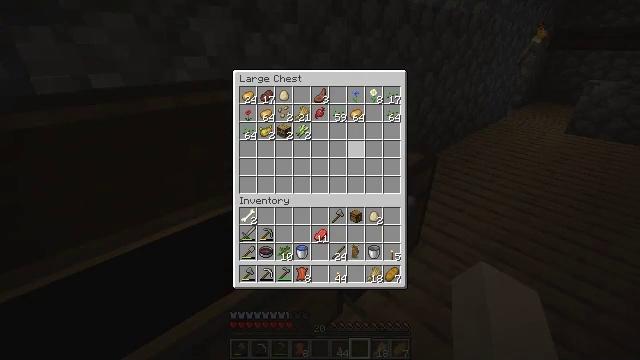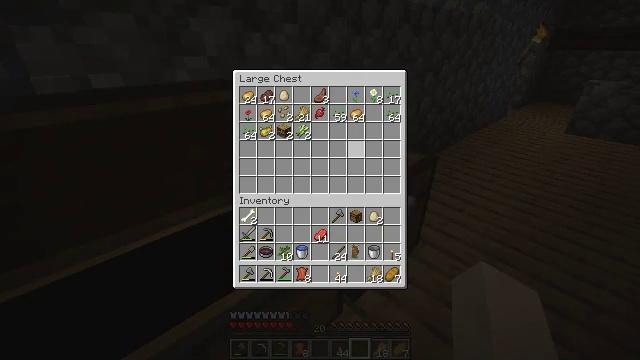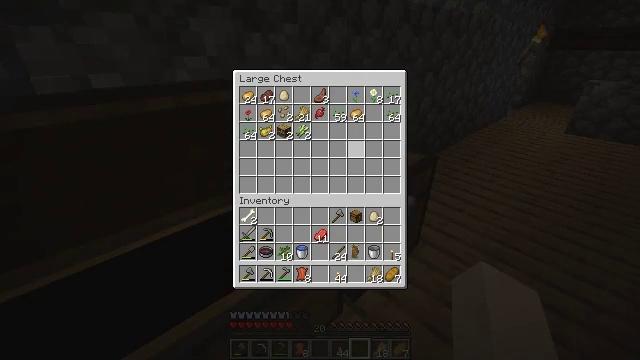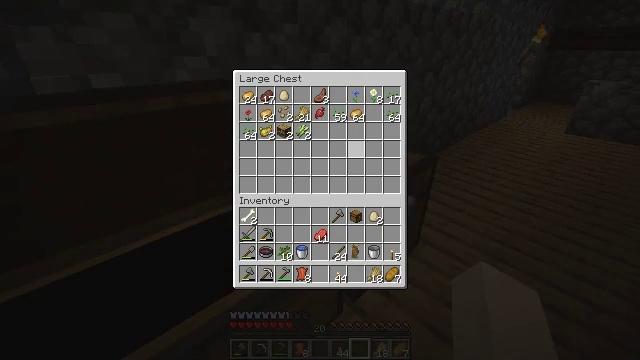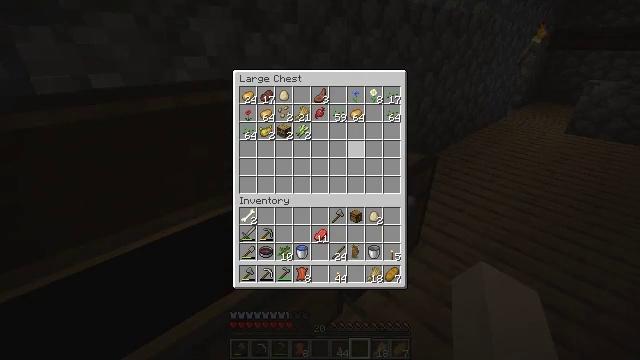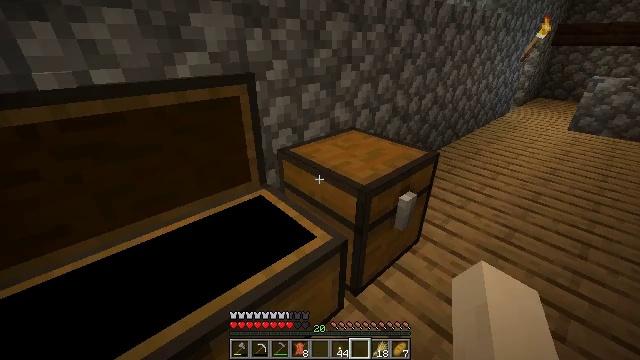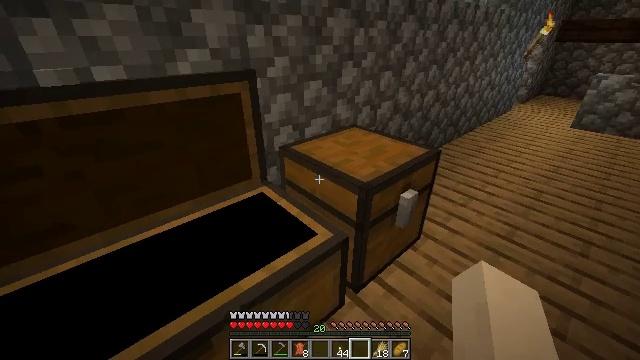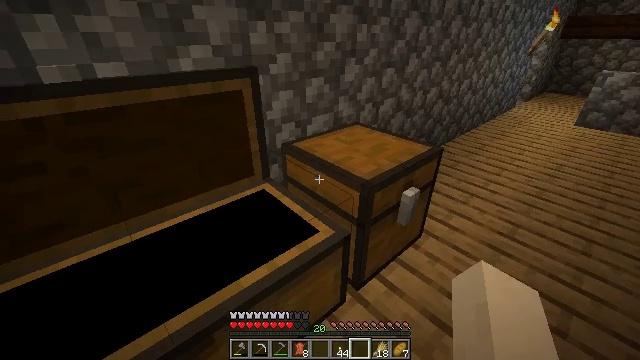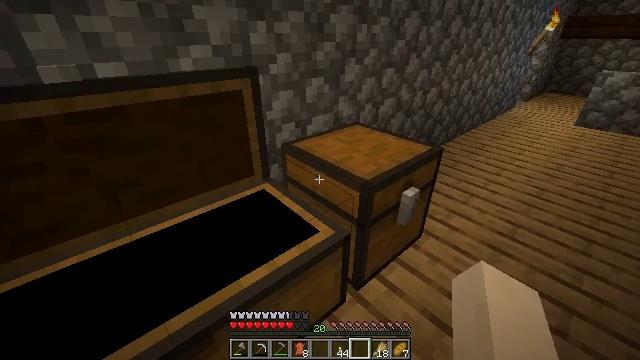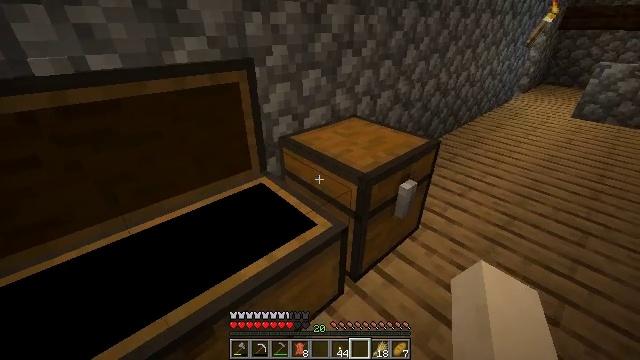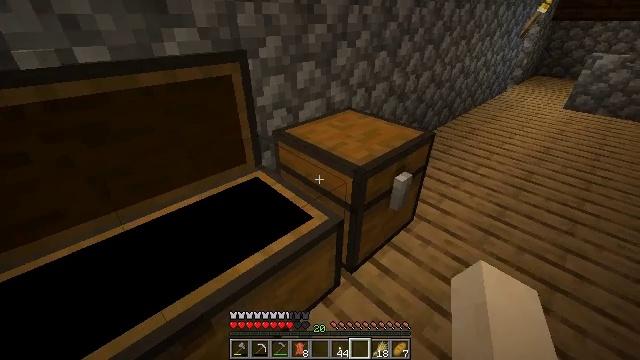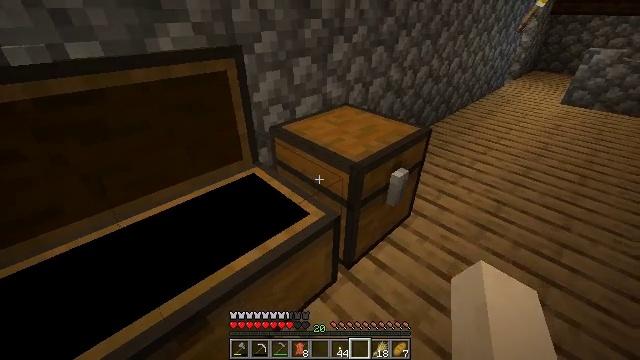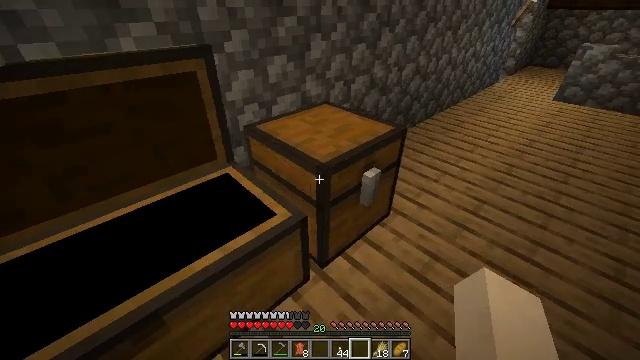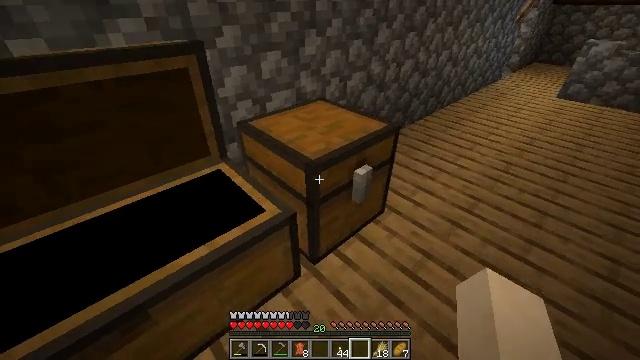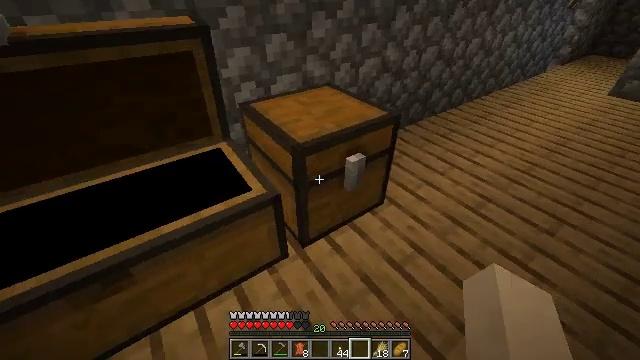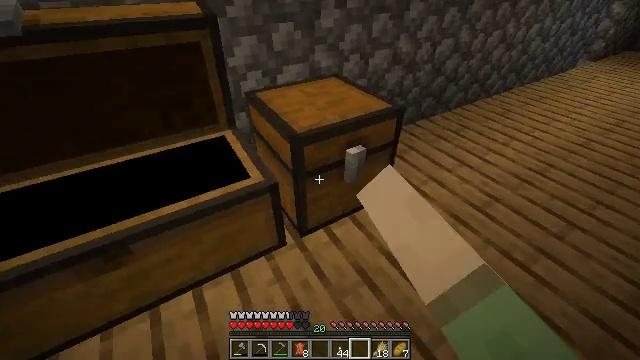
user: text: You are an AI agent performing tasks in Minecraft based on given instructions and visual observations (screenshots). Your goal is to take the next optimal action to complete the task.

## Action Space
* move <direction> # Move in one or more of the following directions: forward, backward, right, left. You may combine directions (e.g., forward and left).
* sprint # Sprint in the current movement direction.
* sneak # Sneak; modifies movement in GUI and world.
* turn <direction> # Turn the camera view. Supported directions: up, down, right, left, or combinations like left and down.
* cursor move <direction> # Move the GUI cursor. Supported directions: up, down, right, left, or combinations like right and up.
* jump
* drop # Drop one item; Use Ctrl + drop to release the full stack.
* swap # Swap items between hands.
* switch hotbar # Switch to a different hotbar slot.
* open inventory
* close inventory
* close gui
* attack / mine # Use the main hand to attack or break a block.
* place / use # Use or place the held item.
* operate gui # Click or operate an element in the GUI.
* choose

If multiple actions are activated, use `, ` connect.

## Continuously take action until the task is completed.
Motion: motion action
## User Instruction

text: Mine the sugar cane near rivers.
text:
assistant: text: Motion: no_op
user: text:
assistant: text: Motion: no_op
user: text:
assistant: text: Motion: no_op
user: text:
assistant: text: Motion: no_op
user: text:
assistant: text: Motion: no_op
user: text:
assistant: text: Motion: close gui
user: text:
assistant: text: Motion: no_op
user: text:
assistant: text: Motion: no_op
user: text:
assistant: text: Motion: turn down
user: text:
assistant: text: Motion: turn right and down
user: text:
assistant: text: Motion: move right
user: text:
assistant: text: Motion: move right
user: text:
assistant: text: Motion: move right
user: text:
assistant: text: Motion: move right, turn left and down, use / place
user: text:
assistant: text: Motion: move right, turn left and down, use / place
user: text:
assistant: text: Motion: turn up, use / place
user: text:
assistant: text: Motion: no_op
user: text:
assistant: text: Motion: no_op
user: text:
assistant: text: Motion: open gui
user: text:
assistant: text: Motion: no_op
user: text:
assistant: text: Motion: no_op
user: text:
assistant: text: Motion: no_op
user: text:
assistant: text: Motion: no_op
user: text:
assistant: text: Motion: no_op
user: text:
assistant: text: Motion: no_op
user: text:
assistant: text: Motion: no_op
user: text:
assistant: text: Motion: no_op
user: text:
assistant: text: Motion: cursor move up
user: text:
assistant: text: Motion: cursor move up
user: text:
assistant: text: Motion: cursor move up